Question: I have a table that displays a set of data. But when I try to print the page using + or 'window.print();', the table width does not respond to portrait or landscape orientation. The table width will exceed the paper width. How can I fix this?
My table markup:
'''
<table class="datatable">
<thead>
<tr>
<th class="sorting" width="15">ID</th>
<th class="sorting" width="15">Type</th>
<th class="sorting" width="30">Property Type</th>
<th class="sorting" width="50">Name/Address</th>
<th class="sorting" width="10">Block</th>
<th class="sorting" width="35">Unit</th>
<th class="sorting" width="35">Sqft</th>
<th class="sorting" width="35">$</th>
<th class="sorting" width="35">$/Sqft</th>
<th class="sorting" width="35">R.Yield</th>
<th class="sorting" width="35">Status</th>
</tr>
</thead>
<tbody>
<tr id="listing1" class="odd">
<td class="sorting_1">1</td>
<td>Sale</td>
<td>Apartment / Condo</td>
<td>
<a href="/index.php/listings/view/7" title="Parc Rosewood">Parc Rosewood</a> <br />
Default Administrator (<PHONE>)
</td>
<td>10</td>
<td>08-90</td>
<td>227</td>
<td>$2,170,000</td>
<td>$9,559</td>
<td>
1% </td>
<td>
Available </td>
</tr>
<tr id="listing2" class="even">
<td class="sorting_1">2</td>
<td>Sale</td>
<td>Apartment / Condo</td>
<td>
<a href="/index.php/listings/view/3" title="Woodgrove Condo">Woodgrove Condo</a> <br />
John Doe (<PHONE>)
</td>
<td>5</td>
<td>03-12</td>
<td>2,360</td>
<td>$1,900,000</td>
<td>$805</td>
<td>
-- </td>
<td>
Available </td>
</tr>
<tr id="listing3" class="odd">
<td class="sorting_1">3</td>
<td>Sale</td>
<td>Apartment / Condo</td>
<td>
<a href="/index.php/listings/view/2" title="Casablanca">Casablanca</a> <br />
John Champion (<PHONE>)
</td>
<td>7</td>
<td>01-36</td>
<td>1,326</td>
<td>$1,000,000</td>
<td>$754</td>
<td>
-- </td>
<td>
Available </td>
</tr>
</tbody>
</table>
'''
CSS Markup:
'''
table {
margin: 20px 0px 10px 0px;
padding: 0px;
border-collapse:collapse;
border-spacing: 0px;
width: 100%;
}
thead th { text-align: left; padding: 2px 5px; border-bottom: 1px solid #E0E0E0; }
'''
Screenshot:

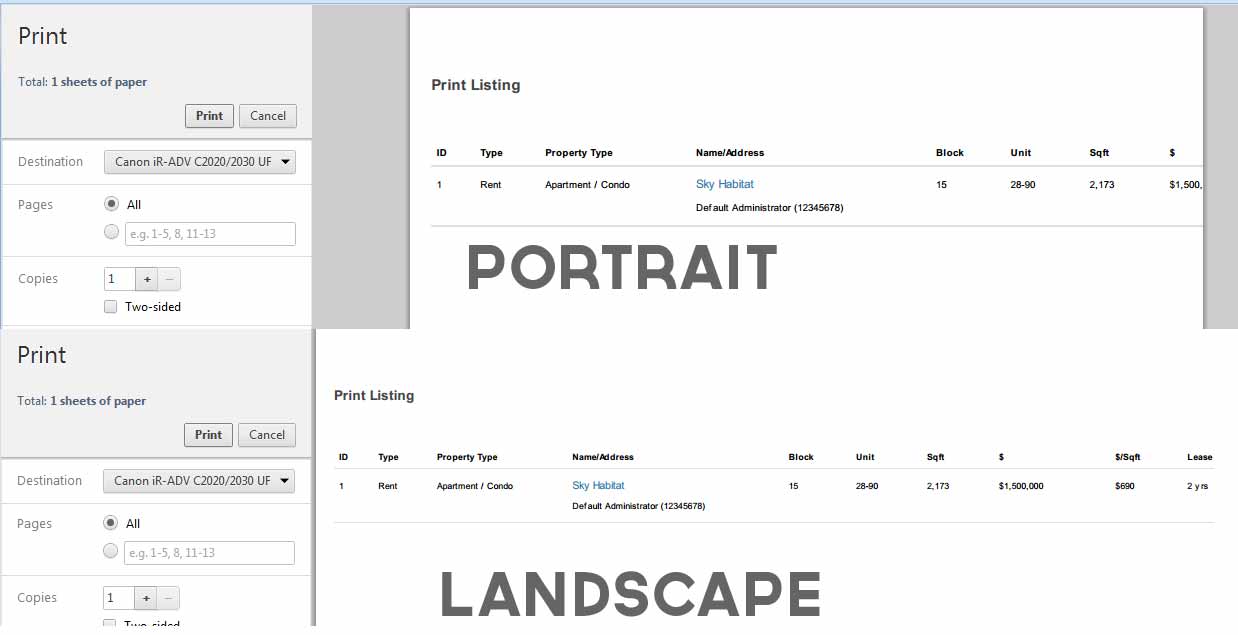
Answer: I have found the solution, it seems that my wrapper is making look like a clown.
Html Markup
'''
<div class="wrapper">
<div class="container">
<div class="row">
'''
CSS Markup
'''
.row {
width: 100%;
max-width: 1440px;
min-width: 1200px;
margin: 0px auto;
}
'''
Correct CSS Markup (Doing this on a print media-queries)
'''
.row {
width: 100%;
margin: 0px auto;
}
'''
Thanks for the all the help!